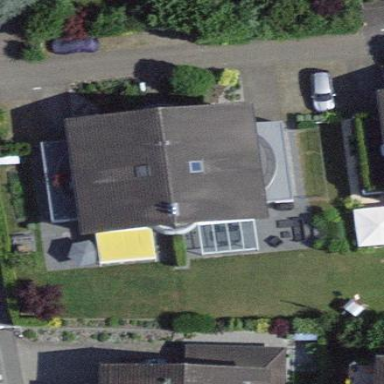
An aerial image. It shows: Semidetached house.